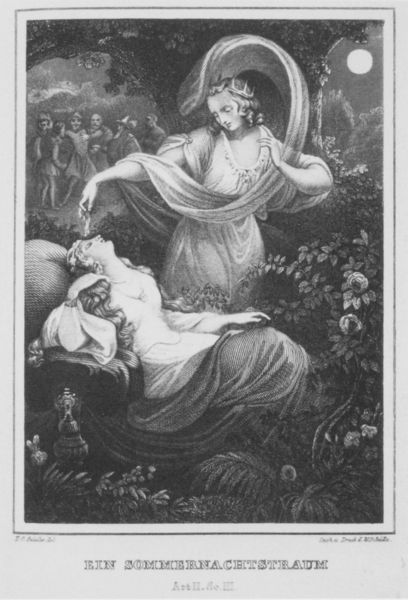
Titel: Stich (zu: A Midsummer Night’s Dream)
Künstler: Peter Carl Geißler
Schlagwörter: baum, blätter, kopf, schlaf, weiß, frauen, landschaft, menschen, blume, brust, damen, frau, kleid, licht, nacht, schwarz, rosen, schal, schleier, tuch, busch, gewand, krone, wald, kinder, ranken, schrift, schlafen, schlafende, zwei, figuren, kissen, jugendstil, deutsch, farn, liegend, stola, mond, gefäß, buch, traum, füttern, druck, schwarz-weiß, titel, illustration, plakat, ranke, liege, farb, kraut, reigen, elfen, feen, schwaz, menscheen, sommernachtstraum, verzauberung, ein sommernachtstraum, plakatt, halnackens, somernachtstraum, verzaubern